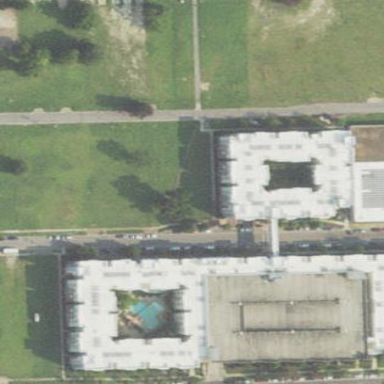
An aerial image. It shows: Residential area with apartments.